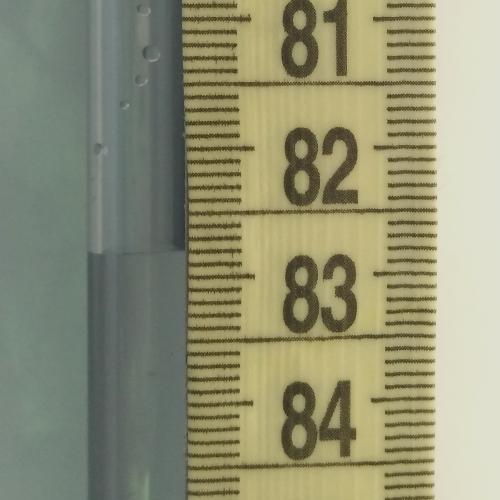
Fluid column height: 82.8 cm